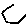
Label: hexagon